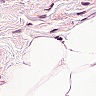
Metastatic tissue present: no